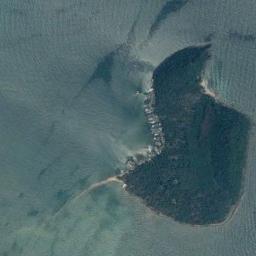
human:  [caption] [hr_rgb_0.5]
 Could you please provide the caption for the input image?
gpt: There are many trees on the island .

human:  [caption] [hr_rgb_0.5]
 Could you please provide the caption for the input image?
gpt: The shape of the island is strange .

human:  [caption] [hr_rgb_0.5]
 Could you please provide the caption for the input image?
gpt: The island with dense vegetation is surrounded by green waters .

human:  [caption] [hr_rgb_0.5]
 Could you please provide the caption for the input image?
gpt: The irregular green island is surrounded by turquoise waters with lush green vegetation and large houses .

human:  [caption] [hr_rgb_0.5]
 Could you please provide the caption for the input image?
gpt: The green island with some buildings is on a sea with many waves .